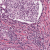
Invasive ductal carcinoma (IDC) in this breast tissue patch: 1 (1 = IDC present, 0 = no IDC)